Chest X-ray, AP view. Patient: 70 years old, sex F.
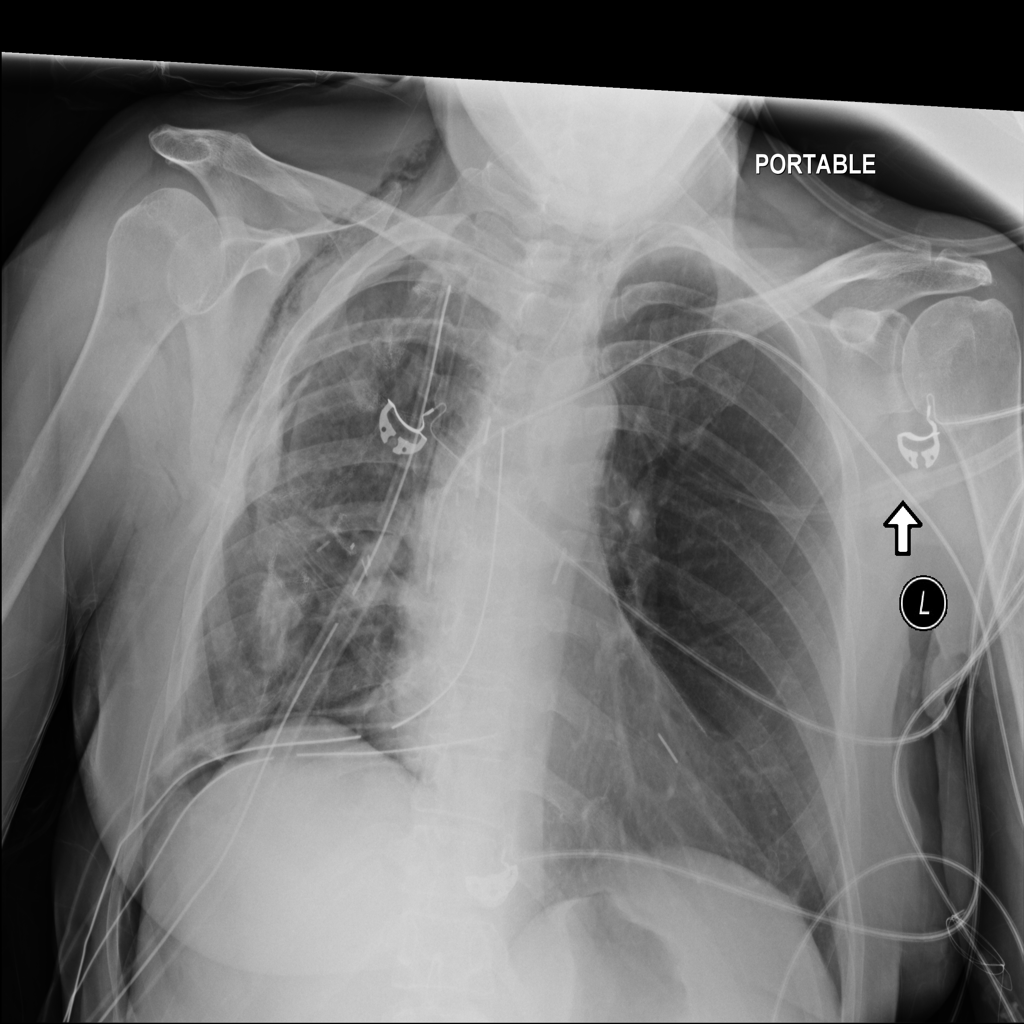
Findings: Emphysema, Pneumothorax